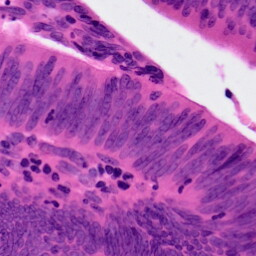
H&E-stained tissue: Colon